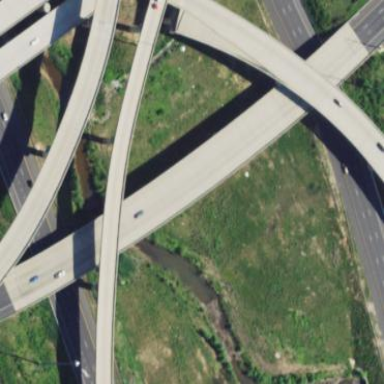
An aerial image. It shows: Bridge with beam structure.